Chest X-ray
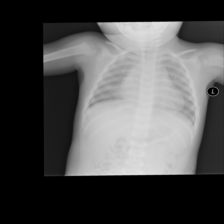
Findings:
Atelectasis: negative
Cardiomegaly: negative
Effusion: negative
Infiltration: negative
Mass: negative
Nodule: negative
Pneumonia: negative
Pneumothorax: negative
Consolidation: negative
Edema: negative
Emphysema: negative
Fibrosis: negative
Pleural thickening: negative
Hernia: negative